Question: I have written c# application that uses mdf file for database.when i make setup of that project and runs on other computer having dotnetframework and sql server compact 3.5 then id dose not runs and exception is shown saying something sql server not found or not ready for connection something like that what should i do

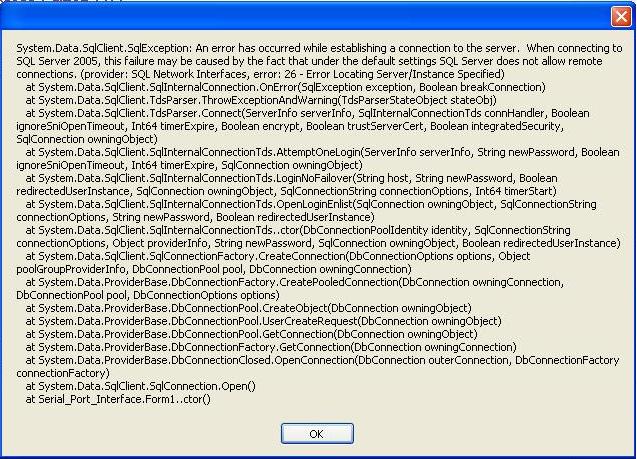
Answer: mdf is not for sql server compact edition, it is for the real sql server. You need to deploy it to Sql Server Express edition or higher.
You can install <URL> or if you want to use the sql compact server you need to create a "local database" in visual studio.
When adding a mdf-database to your visual studio project is is attached to your local sql express database server behind the scenes when you start your project.